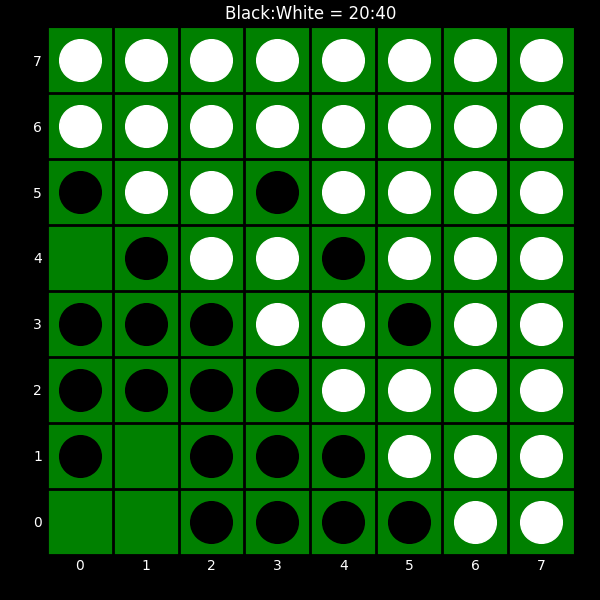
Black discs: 20
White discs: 40